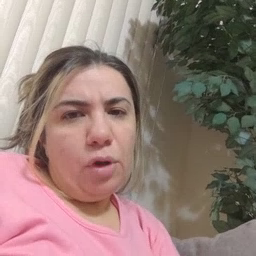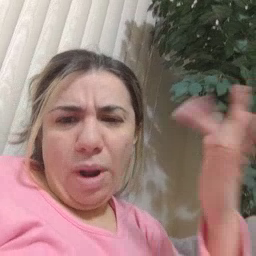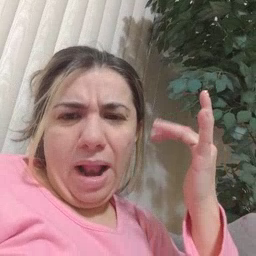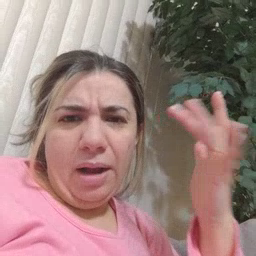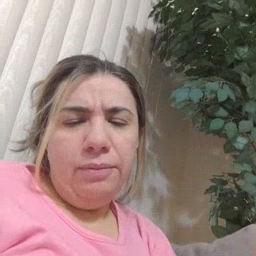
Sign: why